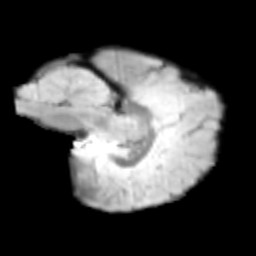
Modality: T2w
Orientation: sagittal
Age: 9
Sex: male
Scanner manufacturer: siemens
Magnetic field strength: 3 T
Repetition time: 3.8 s
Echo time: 0.07 s